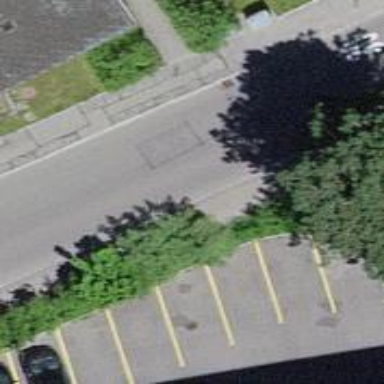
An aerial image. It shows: Residential road with separate sidewalk.